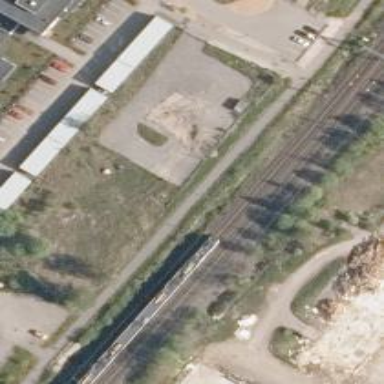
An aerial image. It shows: Railway with continuous electrified contact lines.